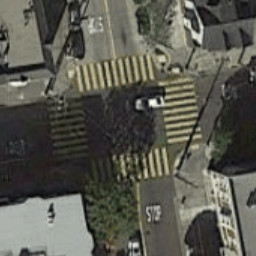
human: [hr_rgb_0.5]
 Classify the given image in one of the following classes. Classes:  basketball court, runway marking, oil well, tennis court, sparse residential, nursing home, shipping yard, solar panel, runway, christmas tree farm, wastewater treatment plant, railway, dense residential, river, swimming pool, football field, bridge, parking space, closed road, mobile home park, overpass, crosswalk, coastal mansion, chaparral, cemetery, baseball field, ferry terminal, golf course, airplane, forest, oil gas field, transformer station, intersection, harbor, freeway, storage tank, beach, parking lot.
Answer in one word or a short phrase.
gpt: crosswalk